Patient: sex F, age 34
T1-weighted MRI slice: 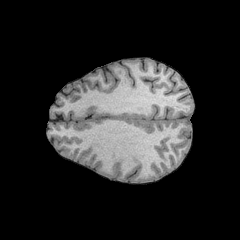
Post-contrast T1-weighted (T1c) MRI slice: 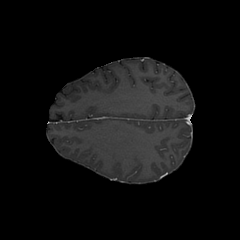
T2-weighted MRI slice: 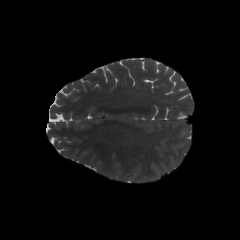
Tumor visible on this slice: no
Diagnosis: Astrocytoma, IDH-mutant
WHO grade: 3